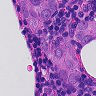
Metastatic tissue present: yes